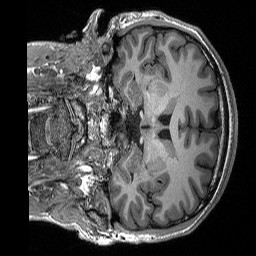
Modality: T1w
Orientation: coronal
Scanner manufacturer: siemens
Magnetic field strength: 3 T
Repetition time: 2.3 s
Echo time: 0.00298 s